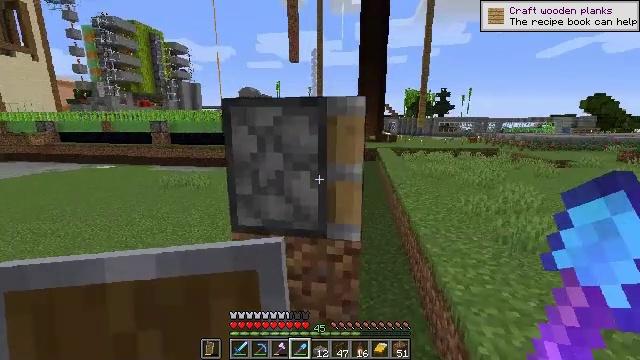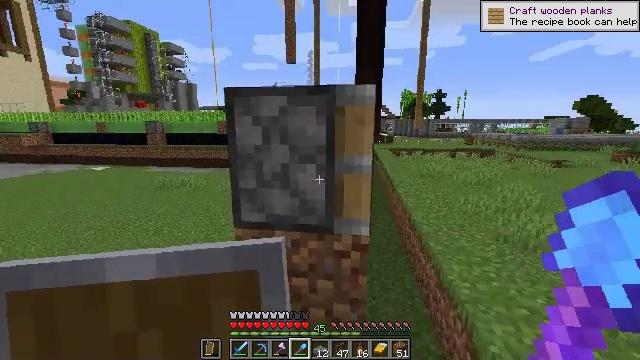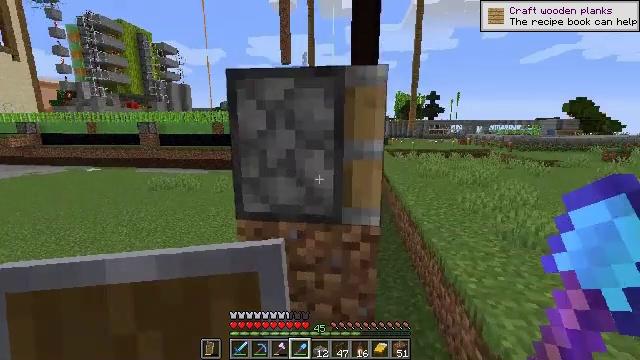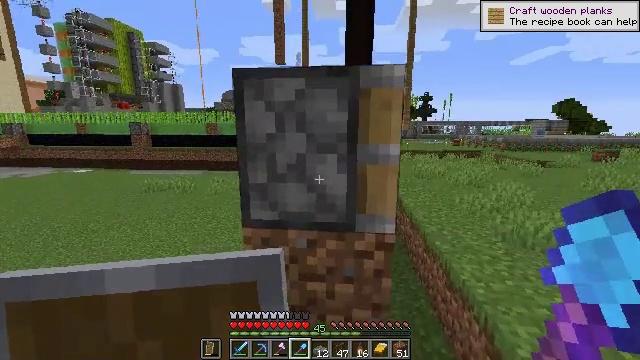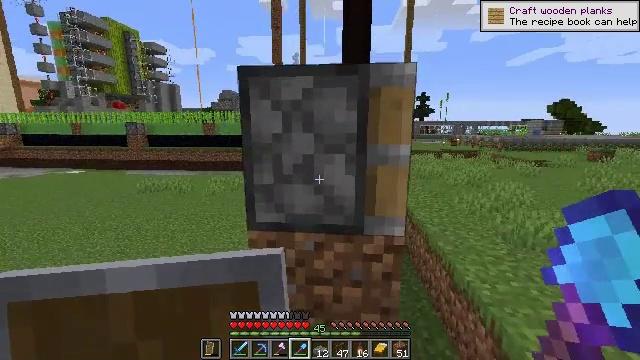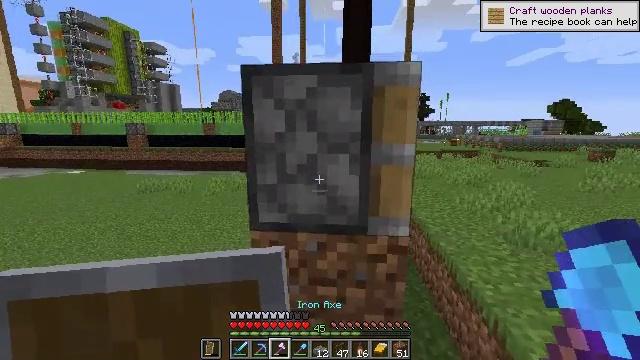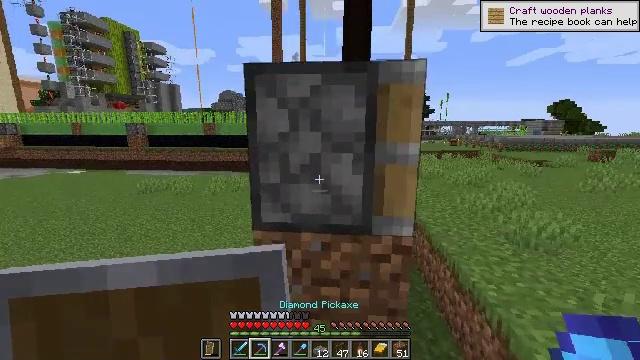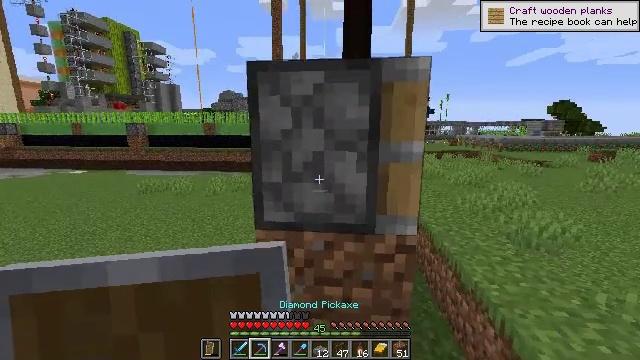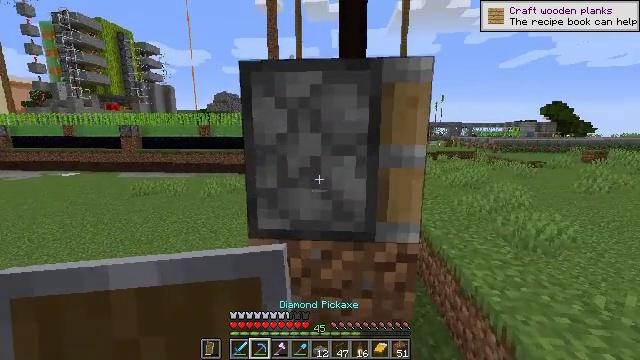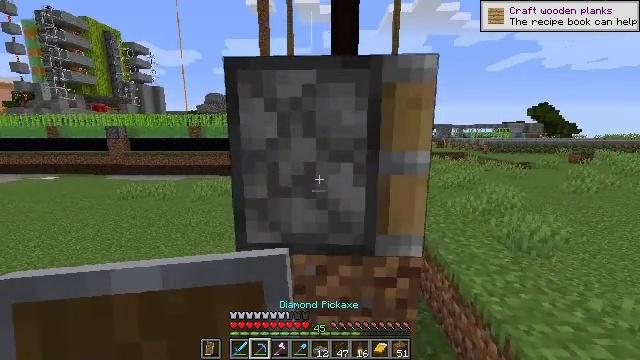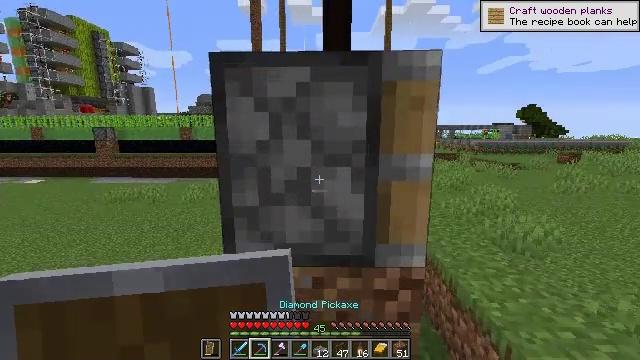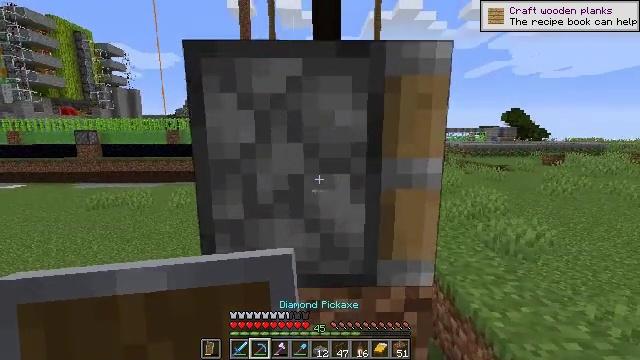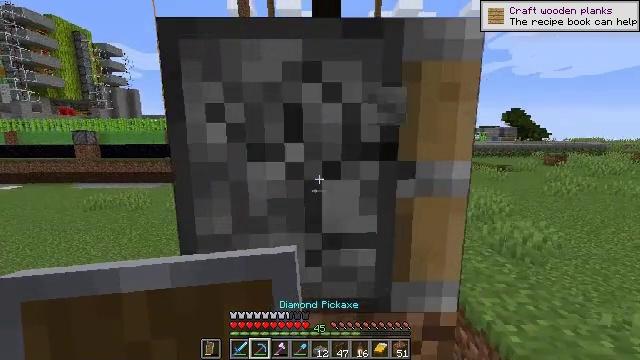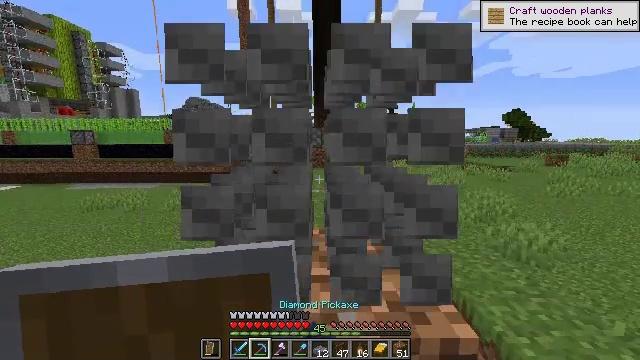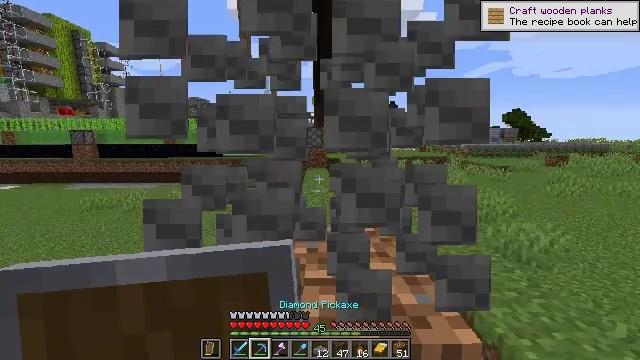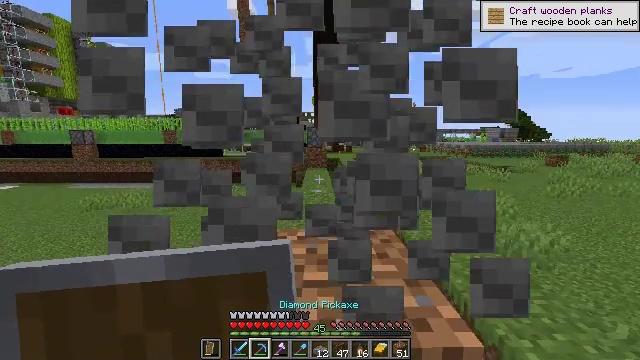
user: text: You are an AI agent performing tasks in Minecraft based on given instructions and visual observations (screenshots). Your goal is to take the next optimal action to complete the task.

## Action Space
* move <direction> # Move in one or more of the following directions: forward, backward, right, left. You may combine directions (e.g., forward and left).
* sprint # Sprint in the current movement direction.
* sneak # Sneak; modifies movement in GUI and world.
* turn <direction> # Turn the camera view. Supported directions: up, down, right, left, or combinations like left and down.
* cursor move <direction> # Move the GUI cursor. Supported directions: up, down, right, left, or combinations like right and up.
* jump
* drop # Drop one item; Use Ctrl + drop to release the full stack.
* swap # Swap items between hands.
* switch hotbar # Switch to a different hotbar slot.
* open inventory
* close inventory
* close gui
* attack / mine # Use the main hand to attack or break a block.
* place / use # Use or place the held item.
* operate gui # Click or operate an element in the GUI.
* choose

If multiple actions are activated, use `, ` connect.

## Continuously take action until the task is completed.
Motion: motion action
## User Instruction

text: Dismantle the sticky piston for reuse.
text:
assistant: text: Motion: no_op
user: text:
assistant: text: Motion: turn right
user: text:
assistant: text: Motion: turn right
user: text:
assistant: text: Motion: no_op
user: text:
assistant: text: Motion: no_op
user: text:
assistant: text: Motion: no_op
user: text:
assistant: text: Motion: no_op
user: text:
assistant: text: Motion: move forward
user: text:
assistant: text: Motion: move forward, turn right
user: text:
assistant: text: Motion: move forward, turn right
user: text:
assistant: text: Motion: move forward, turn right
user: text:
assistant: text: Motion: attack / mine
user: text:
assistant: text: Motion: attack / mine
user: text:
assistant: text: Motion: attack / mine
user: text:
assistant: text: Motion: no_op
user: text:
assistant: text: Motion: no_op
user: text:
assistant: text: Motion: no_op
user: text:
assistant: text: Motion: no_op
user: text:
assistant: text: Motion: move forward, turn down
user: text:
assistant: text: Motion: move forward
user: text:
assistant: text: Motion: move forward
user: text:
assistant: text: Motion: move forward
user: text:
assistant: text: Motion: move forward, jump
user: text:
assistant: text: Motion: move forward, jump
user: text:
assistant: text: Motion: move forward
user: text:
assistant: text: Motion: no_op
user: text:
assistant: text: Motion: no_op
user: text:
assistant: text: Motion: no_op
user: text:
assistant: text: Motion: turn left and down
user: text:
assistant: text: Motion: turn left and down